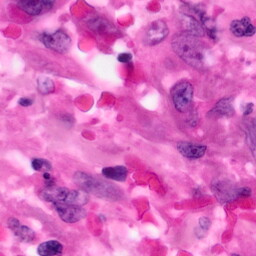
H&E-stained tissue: Pancreatic